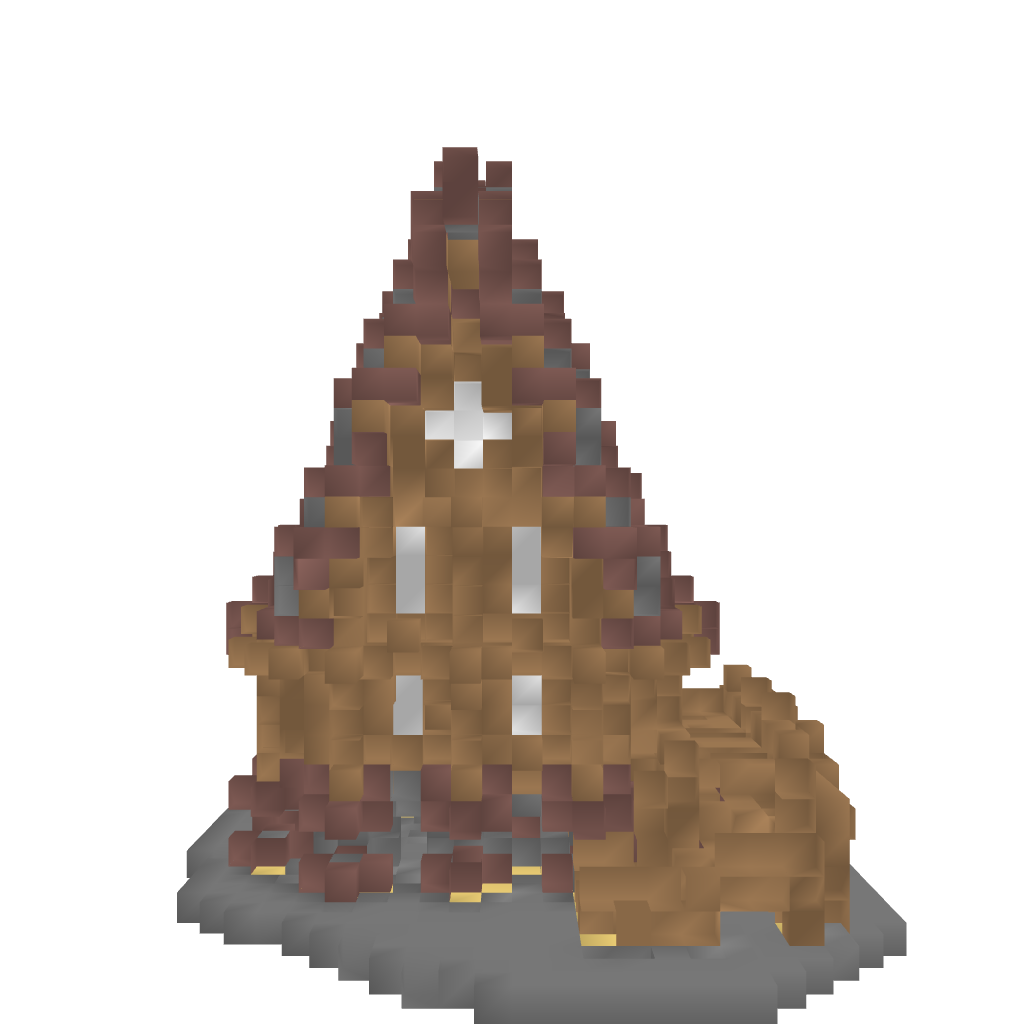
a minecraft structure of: Nordic House high quality